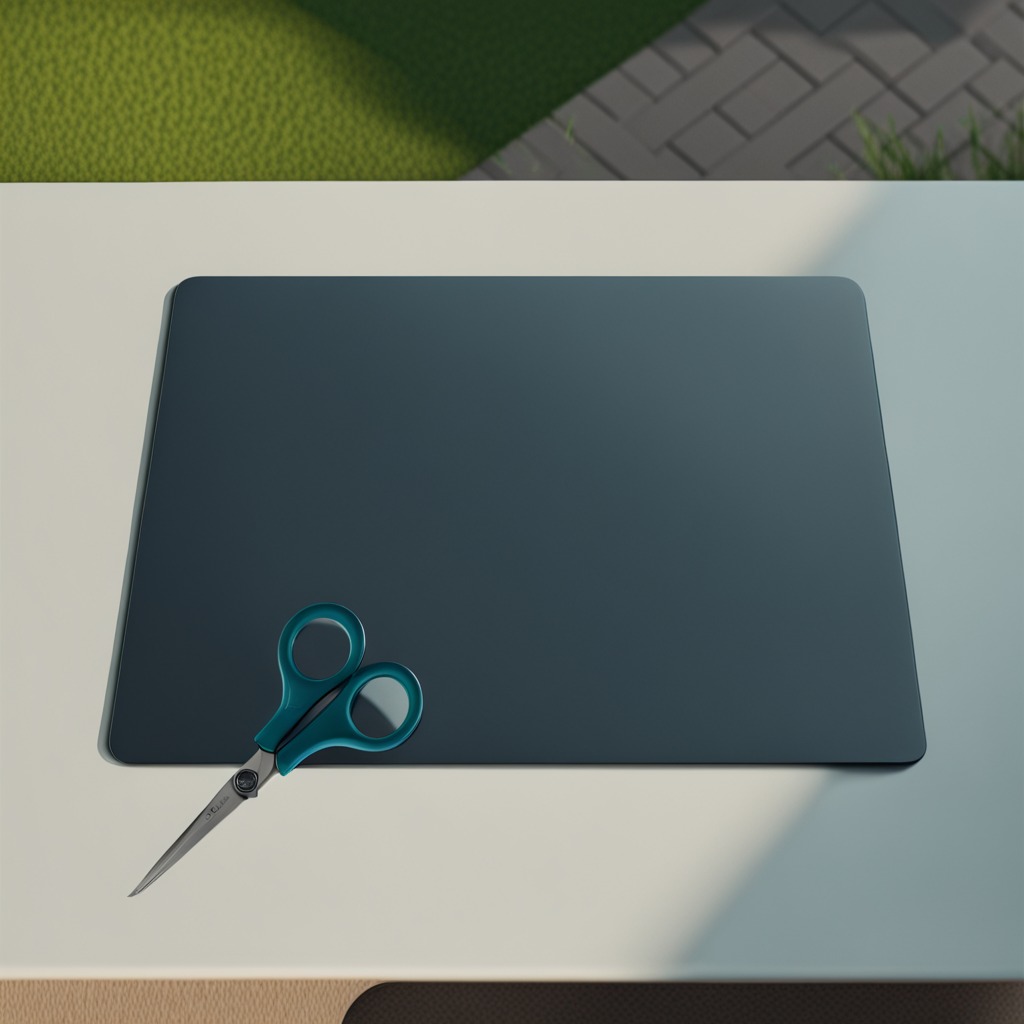
A scissor is lying on a textured surface.